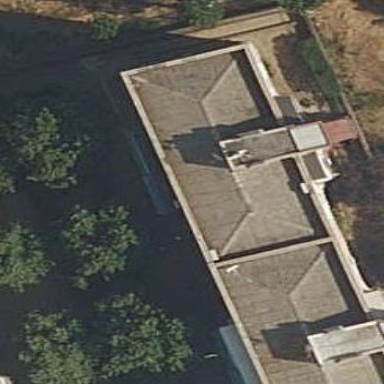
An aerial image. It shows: Residential building.